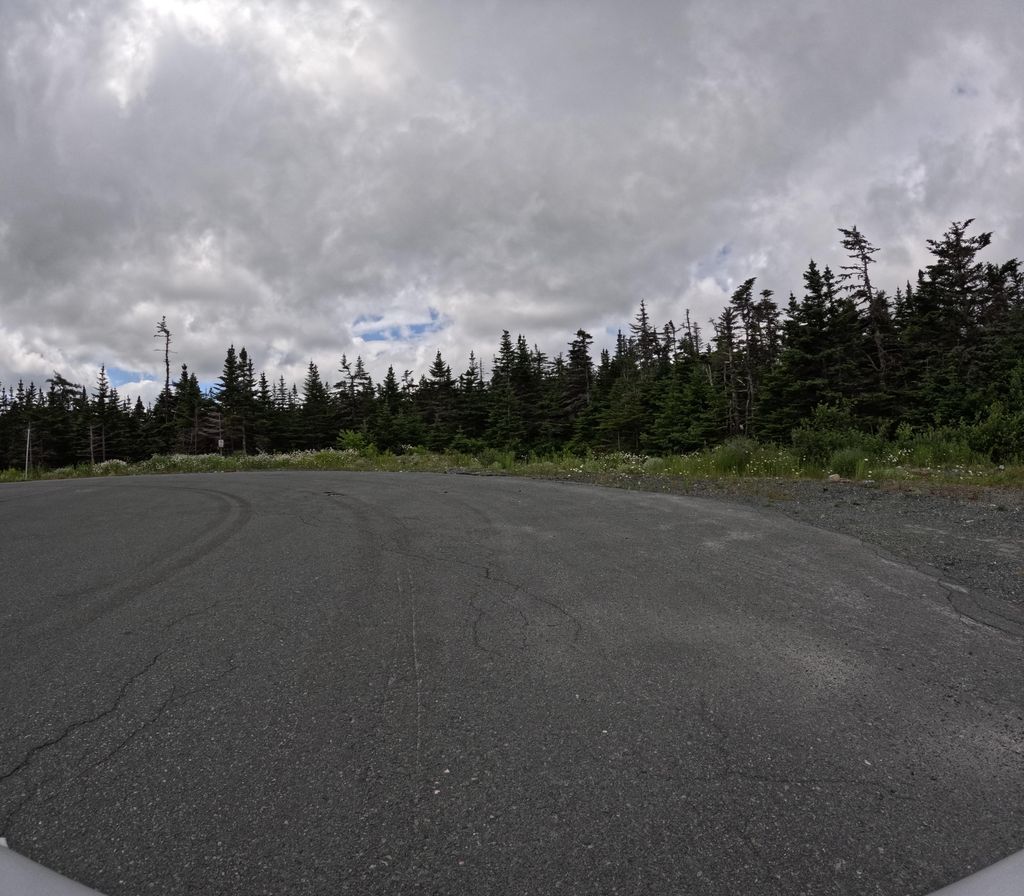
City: st_johns